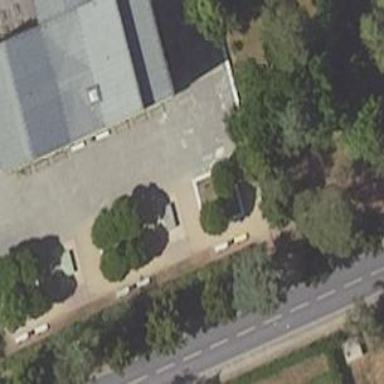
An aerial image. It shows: School building.